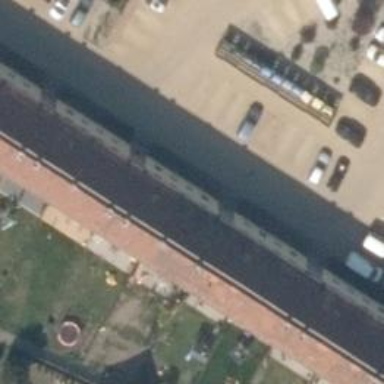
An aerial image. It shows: Hipped roof on apartment building.